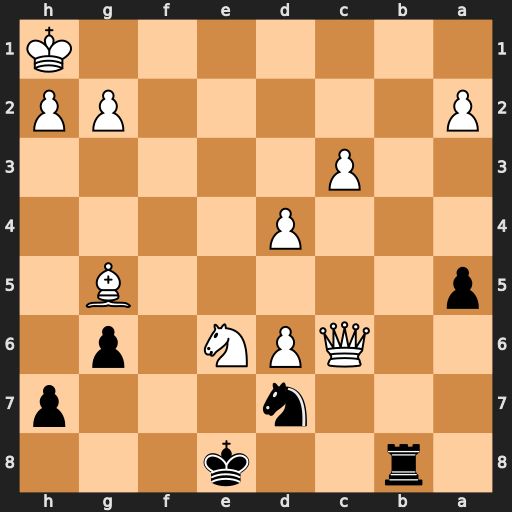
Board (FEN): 1r2k3/3n3p/2QPN1p1/p5B1/3P4/2P5/P5PP/7K
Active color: b
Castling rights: -
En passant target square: -
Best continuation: Rb1+ Bc1 Rxc1#